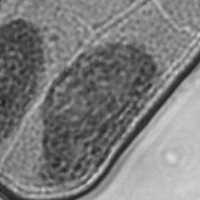
Label: prophase